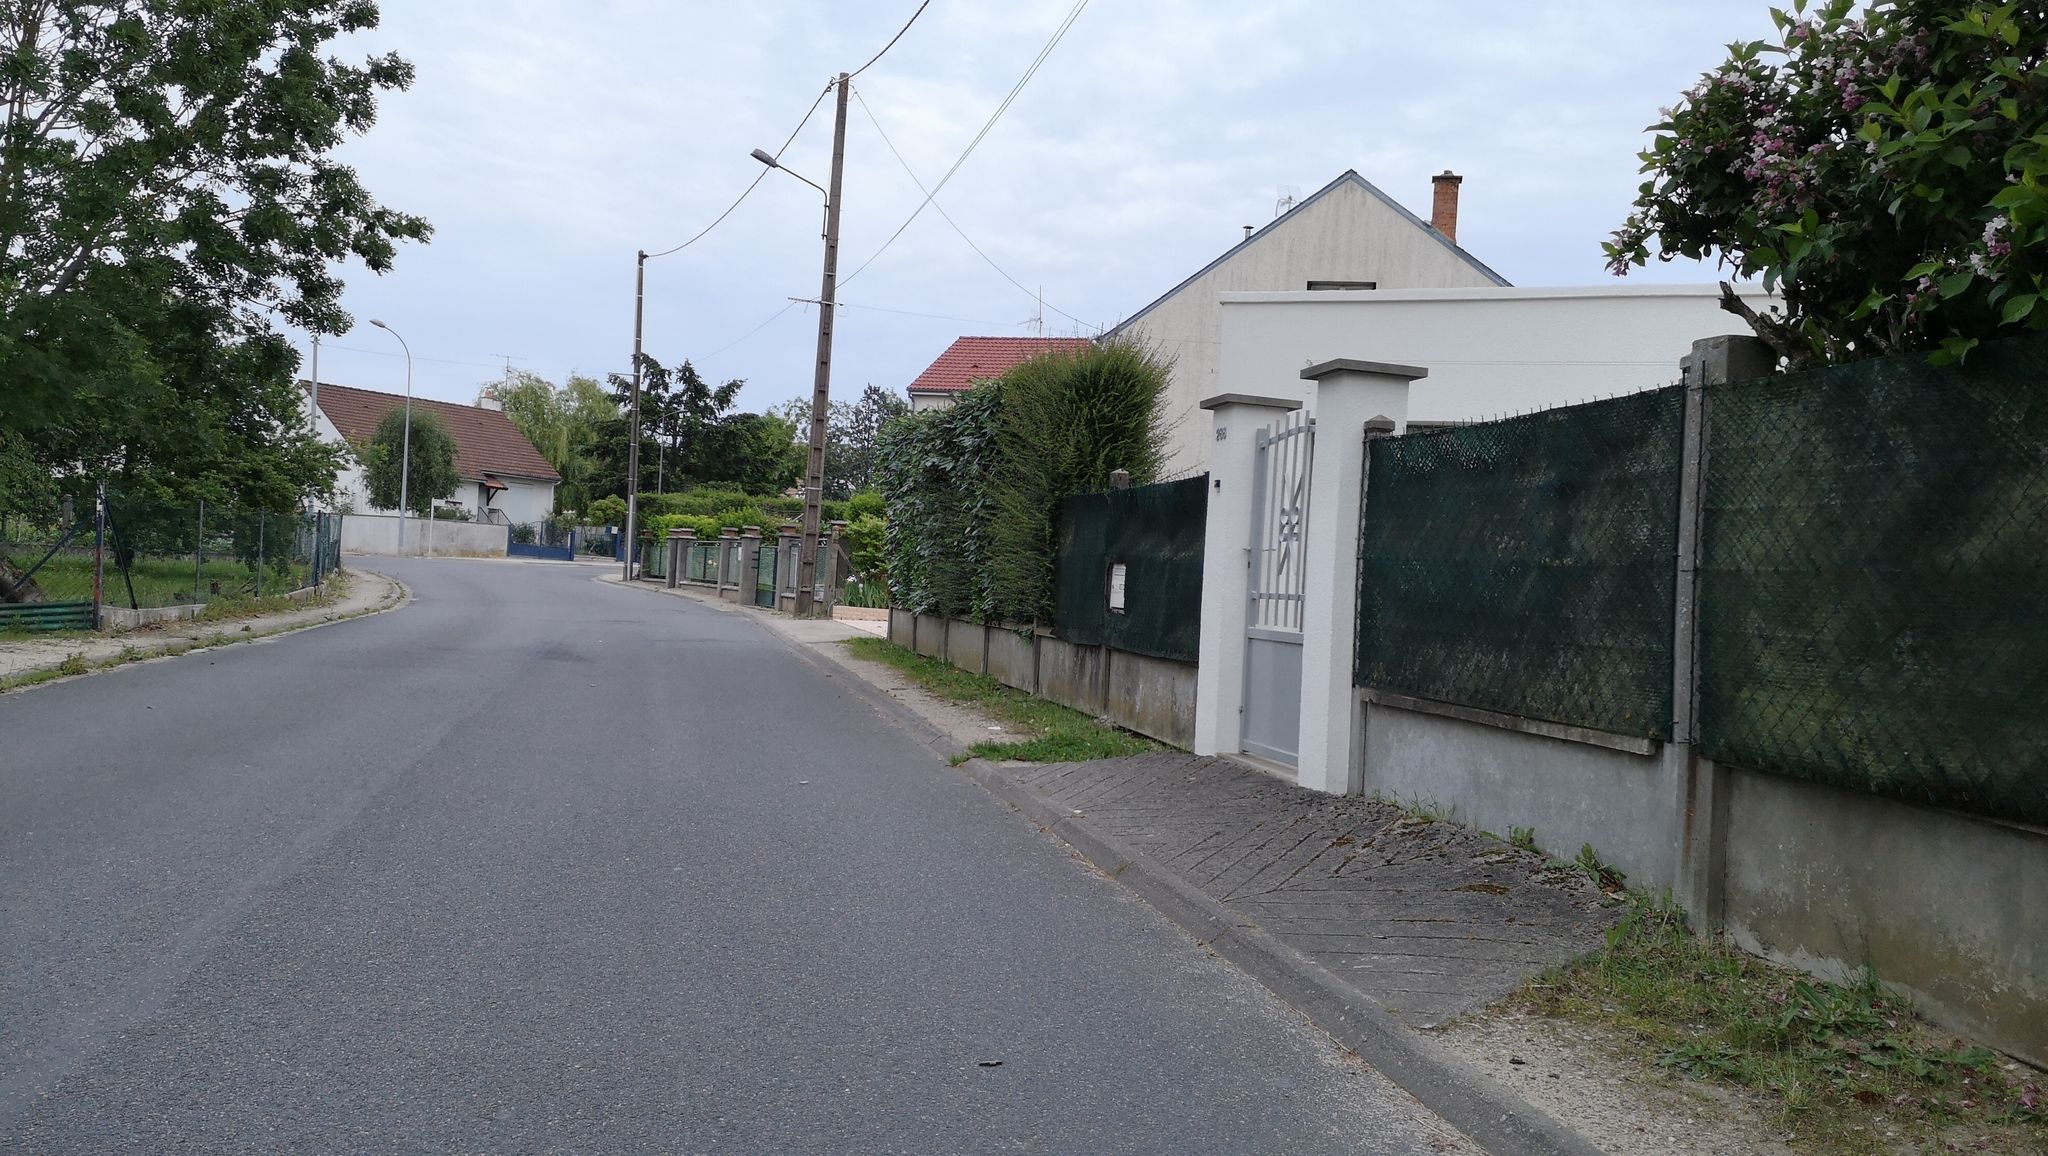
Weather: clear
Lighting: day
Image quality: good
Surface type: cycling surface
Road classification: footway
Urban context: urban centre
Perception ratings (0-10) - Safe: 3.54, Lively: 4.3, Beautiful: 4.19, Boring: 6.01, Depressing: 4.37, Wealthy: 3.21